Field crop: maize
Growth stage: 2
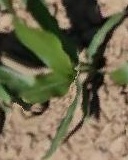
Species: maize